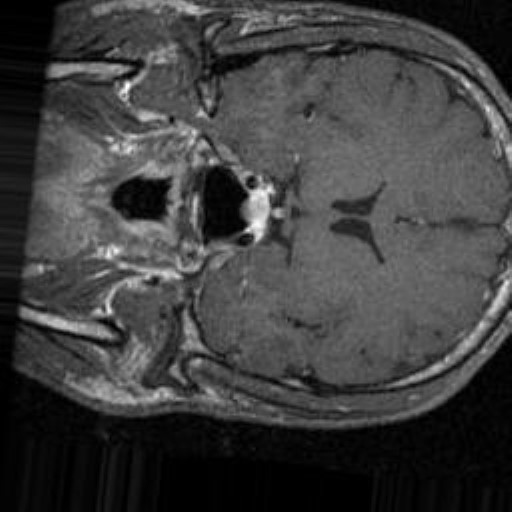
Label: brain_tumor